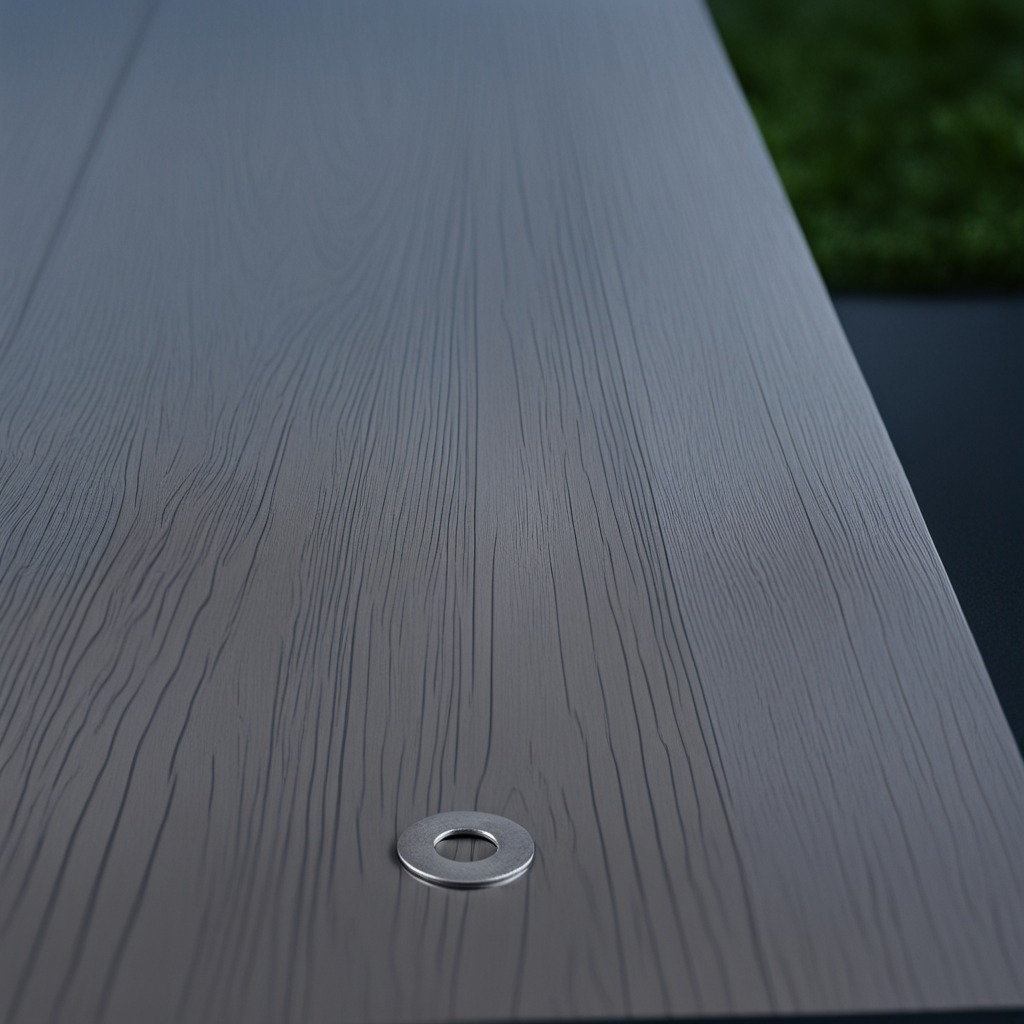
A flat metal washer is lying on the table.